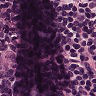
Metastatic tissue present: yes